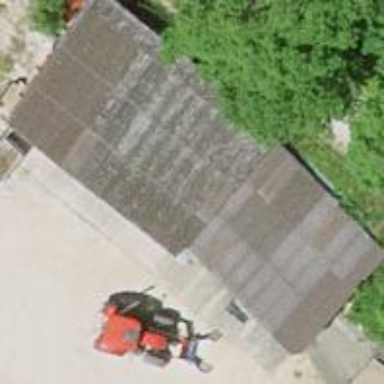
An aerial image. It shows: Farm auxiliary building.